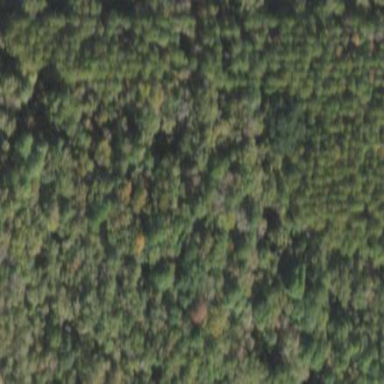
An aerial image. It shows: Forest area predominantly covered with needle-leaved trees.